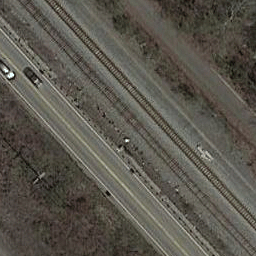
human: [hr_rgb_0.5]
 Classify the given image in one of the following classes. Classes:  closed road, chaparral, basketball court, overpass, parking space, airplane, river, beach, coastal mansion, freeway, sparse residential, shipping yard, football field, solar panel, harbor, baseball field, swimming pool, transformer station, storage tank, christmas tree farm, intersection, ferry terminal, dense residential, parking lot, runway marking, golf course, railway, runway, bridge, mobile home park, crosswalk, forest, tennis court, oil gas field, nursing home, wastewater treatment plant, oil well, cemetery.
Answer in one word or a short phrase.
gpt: railway